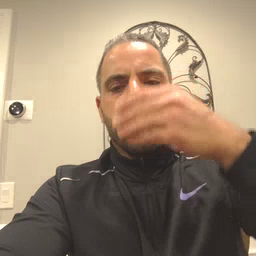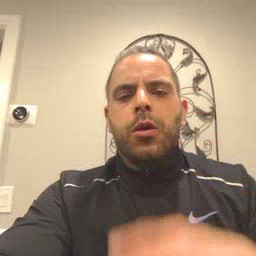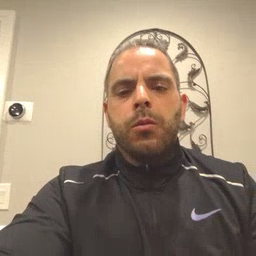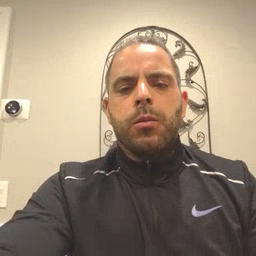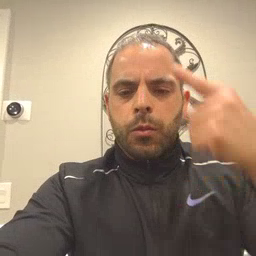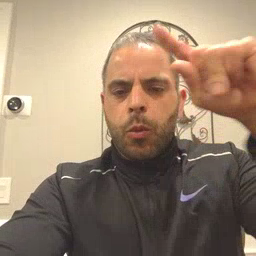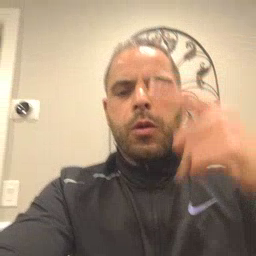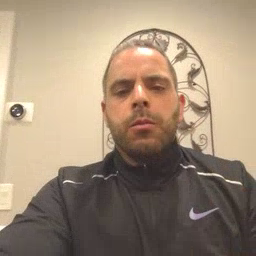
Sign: for